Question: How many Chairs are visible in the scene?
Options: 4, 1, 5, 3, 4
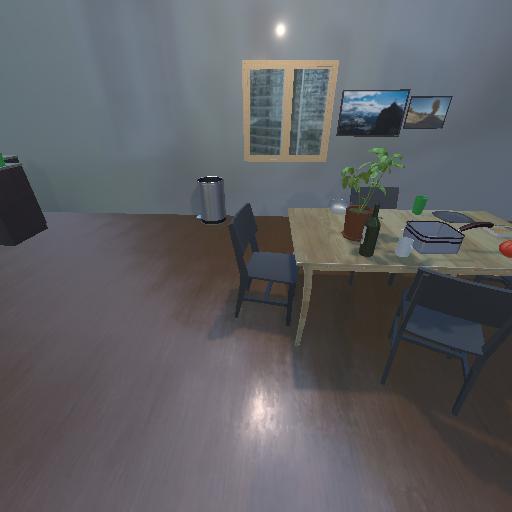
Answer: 4